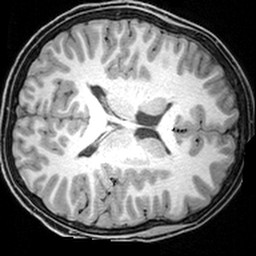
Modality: T1w
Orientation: axial
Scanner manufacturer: siemens
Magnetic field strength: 3 T
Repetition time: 1.9 s
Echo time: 0.00397 s